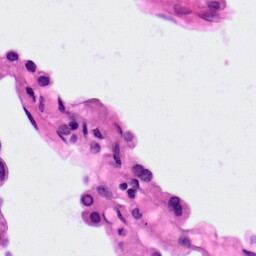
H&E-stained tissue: Lung